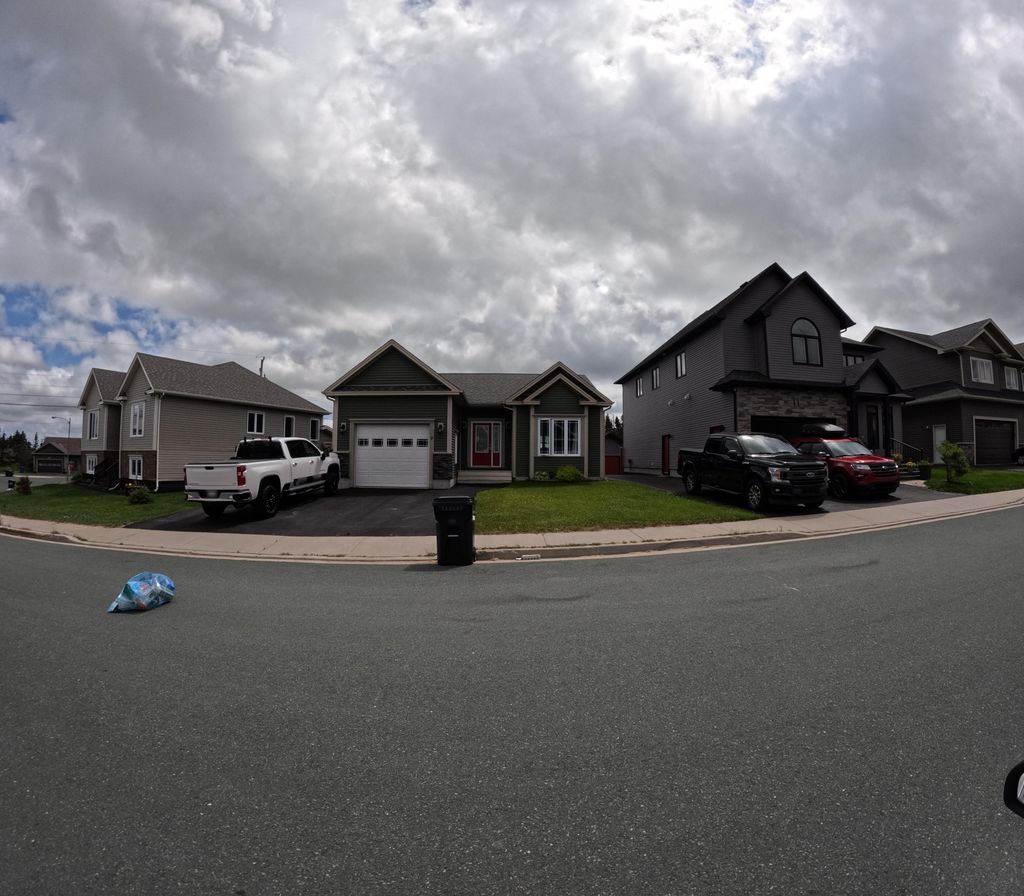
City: st_johns